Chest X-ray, PA view. Patient: 73 years old, sex M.
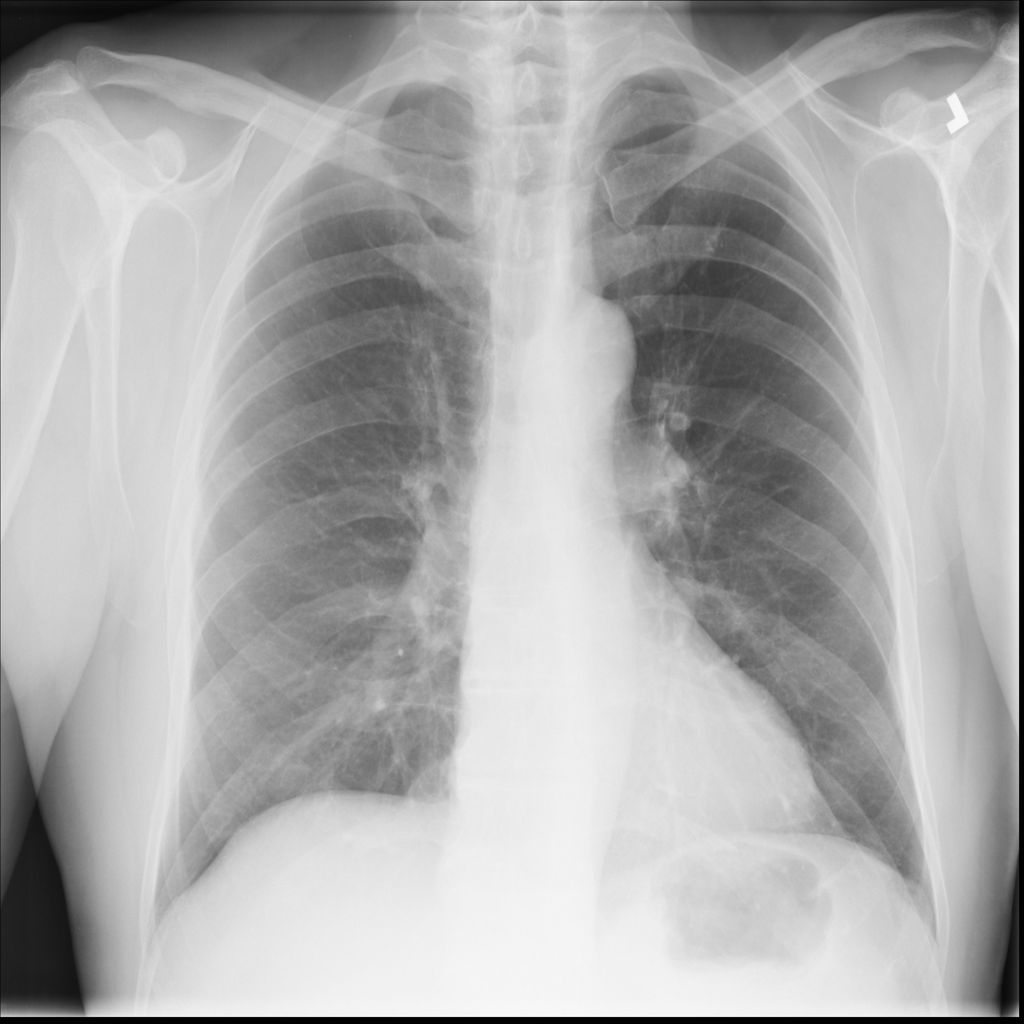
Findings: No Finding